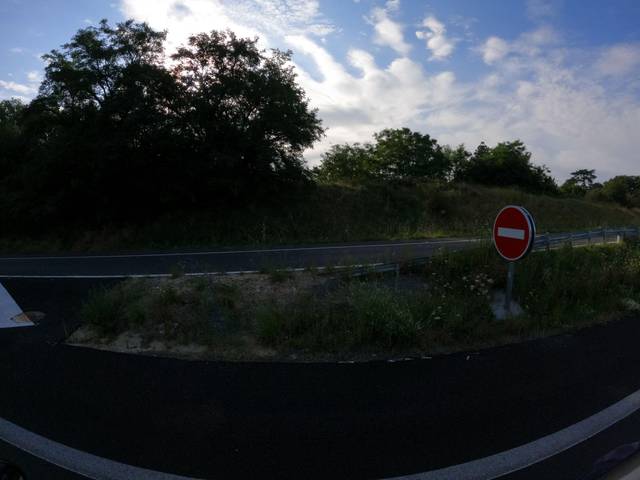
Region: France
Coordinates: 47.253, -0.1006